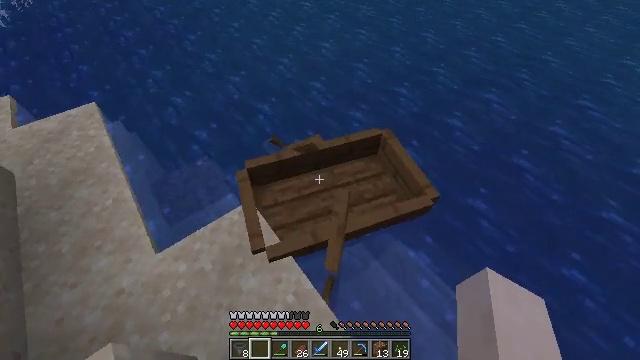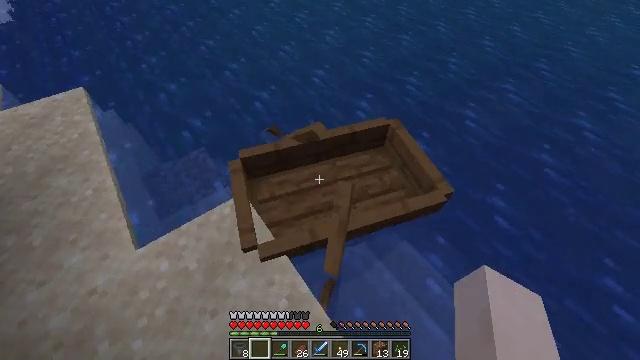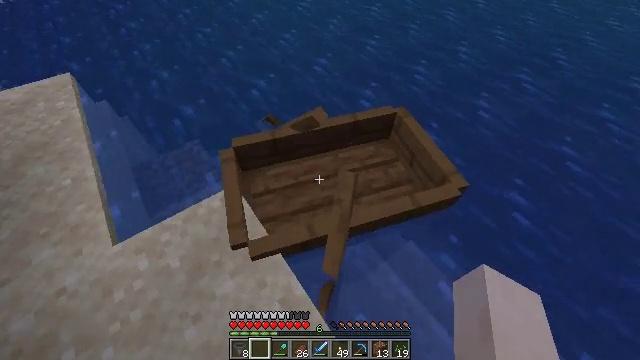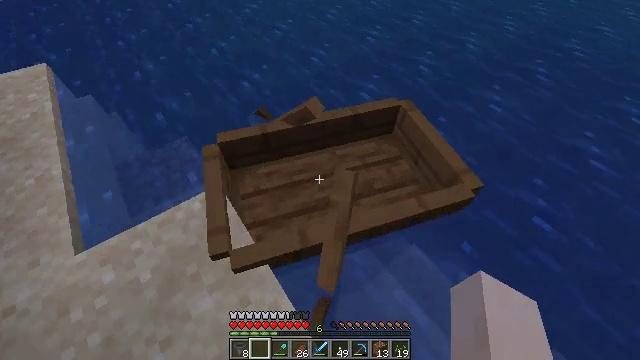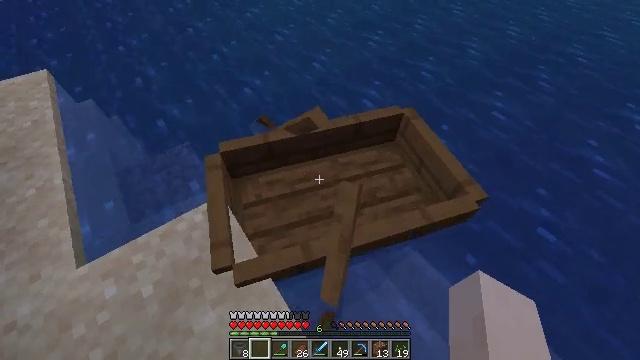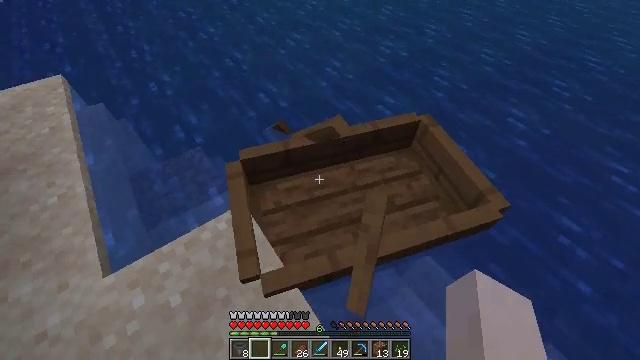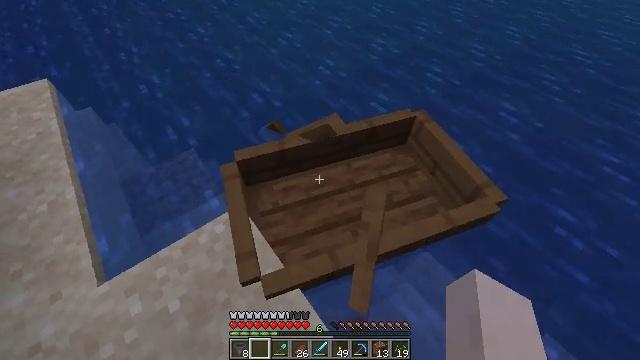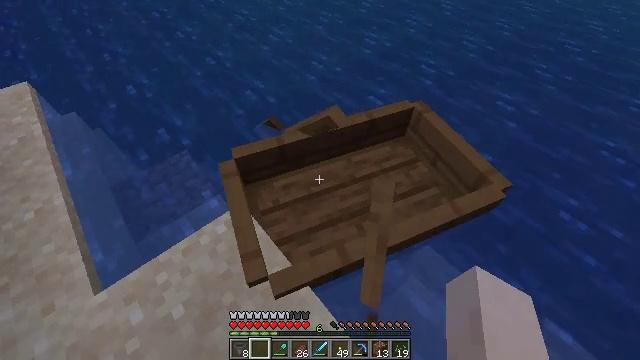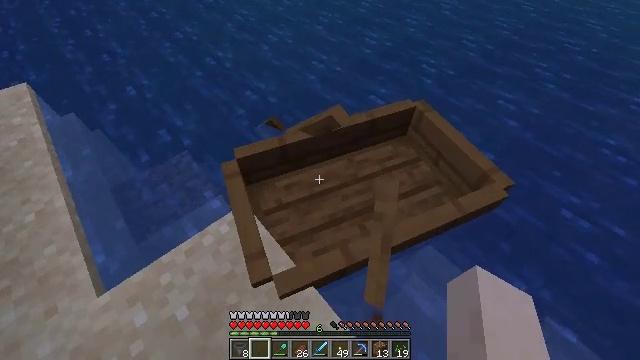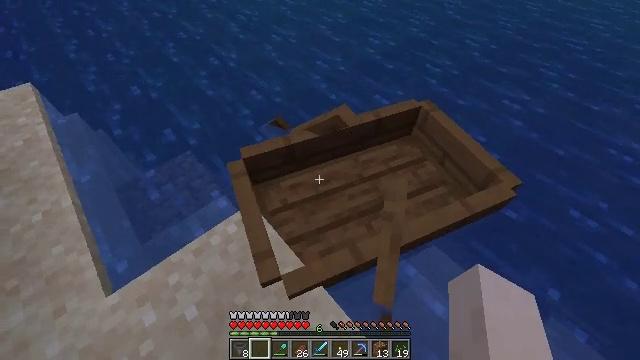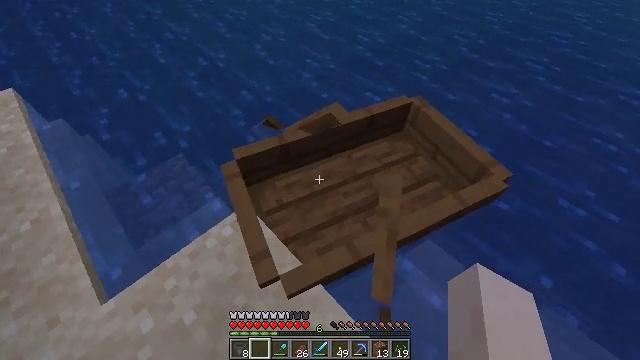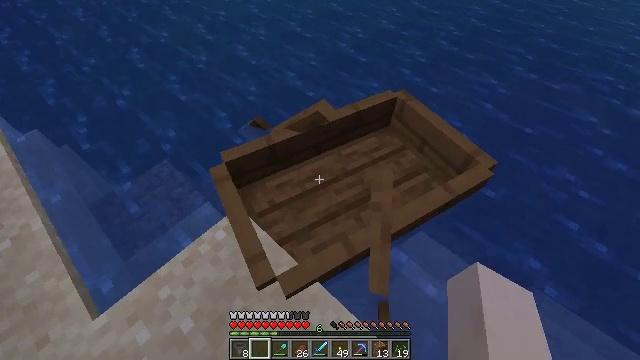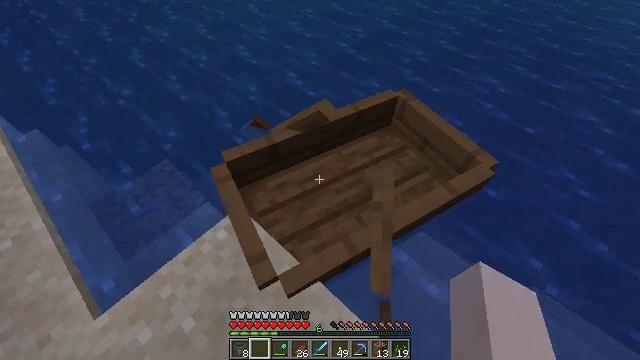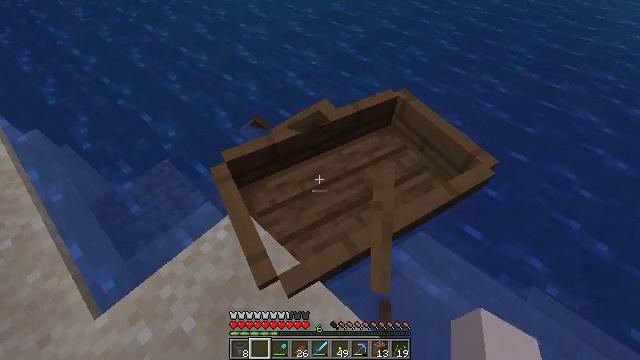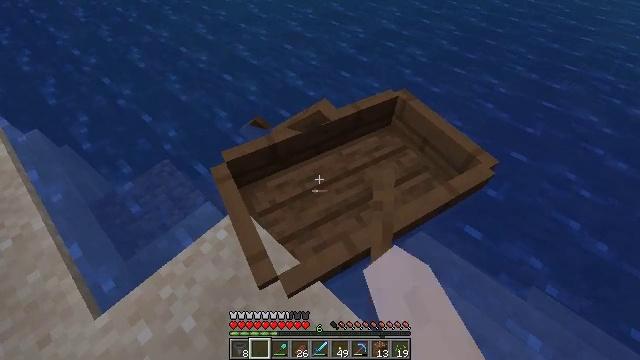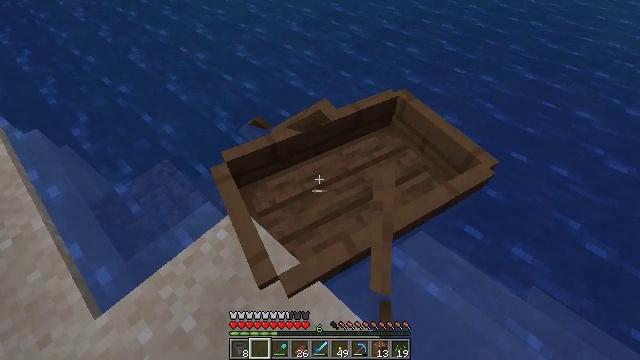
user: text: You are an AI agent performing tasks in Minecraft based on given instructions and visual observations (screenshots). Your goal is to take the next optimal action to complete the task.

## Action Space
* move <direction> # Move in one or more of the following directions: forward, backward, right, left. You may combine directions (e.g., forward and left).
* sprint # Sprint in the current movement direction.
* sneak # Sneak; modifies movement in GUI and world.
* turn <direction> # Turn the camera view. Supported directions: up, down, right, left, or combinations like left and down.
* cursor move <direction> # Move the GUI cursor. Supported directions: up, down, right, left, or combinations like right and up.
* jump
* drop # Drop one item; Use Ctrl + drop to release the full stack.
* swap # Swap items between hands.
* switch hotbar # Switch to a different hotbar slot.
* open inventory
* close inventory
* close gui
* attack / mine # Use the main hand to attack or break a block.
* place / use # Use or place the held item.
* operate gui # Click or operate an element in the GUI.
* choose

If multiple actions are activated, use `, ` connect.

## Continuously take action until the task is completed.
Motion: motion action
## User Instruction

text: Get cactus from the sandy areas.
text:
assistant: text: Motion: turn left
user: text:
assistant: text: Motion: no_op
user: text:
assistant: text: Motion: no_op
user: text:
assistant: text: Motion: move left
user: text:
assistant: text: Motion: move left
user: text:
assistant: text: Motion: turn right
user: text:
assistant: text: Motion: turn right
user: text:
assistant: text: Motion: no_op
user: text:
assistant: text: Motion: no_op
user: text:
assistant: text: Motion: turn right
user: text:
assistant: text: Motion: turn right
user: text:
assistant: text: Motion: no_op
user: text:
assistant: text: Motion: attack / mine
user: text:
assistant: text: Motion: attack / mine
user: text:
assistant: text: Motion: attack / mine
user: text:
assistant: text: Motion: attack / mine
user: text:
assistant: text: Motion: attack / mine
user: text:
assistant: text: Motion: attack / mine
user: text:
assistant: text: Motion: attack / mine
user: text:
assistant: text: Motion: no_op
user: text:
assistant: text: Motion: no_op
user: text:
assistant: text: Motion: no_op
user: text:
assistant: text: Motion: no_op
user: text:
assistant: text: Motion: no_op
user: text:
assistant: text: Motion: no_op
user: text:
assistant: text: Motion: no_op
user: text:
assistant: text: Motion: no_op
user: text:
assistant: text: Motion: no_op
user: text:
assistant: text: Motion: no_op
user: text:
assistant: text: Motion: no_op